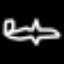
Label: airplane